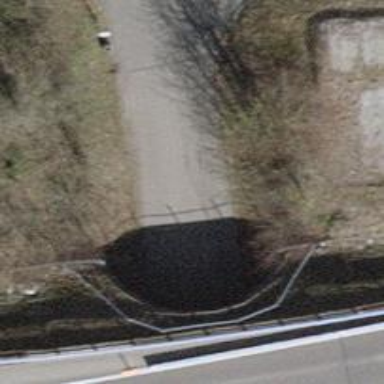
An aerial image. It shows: Driveway tunnel under the road.